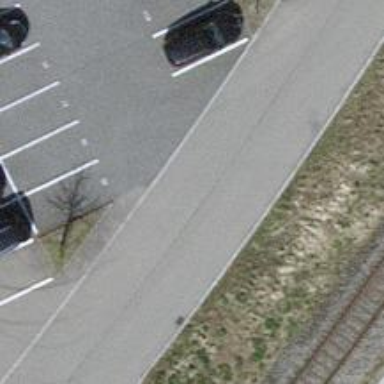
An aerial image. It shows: Parking aisle designated as service road.